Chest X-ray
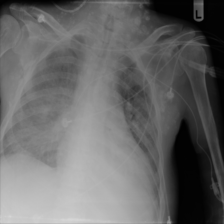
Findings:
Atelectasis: negative
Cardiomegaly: negative
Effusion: negative
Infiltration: negative
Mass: negative
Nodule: negative
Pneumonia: negative
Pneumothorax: negative
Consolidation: negative
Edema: negative
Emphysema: negative
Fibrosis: negative
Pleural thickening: negative
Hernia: negative